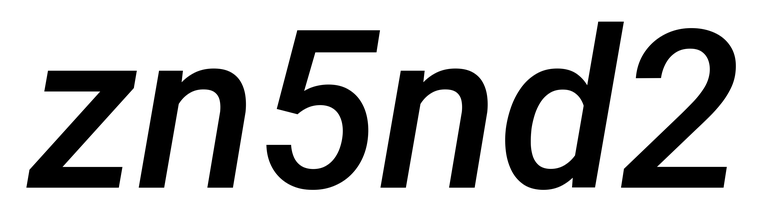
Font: Roboto-Italic_Medium_Italic